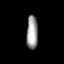
Tissue: lung
Cell type: Endothelial cells
Senescence score: 0.6515
Nuclear area (px): 370
Mean DAPI intensity: 157.327